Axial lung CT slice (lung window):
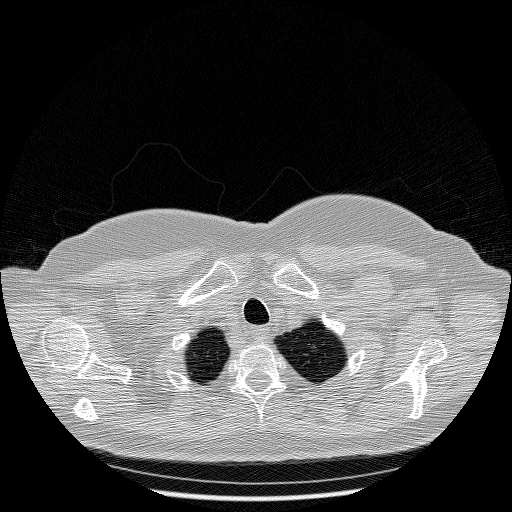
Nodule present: no